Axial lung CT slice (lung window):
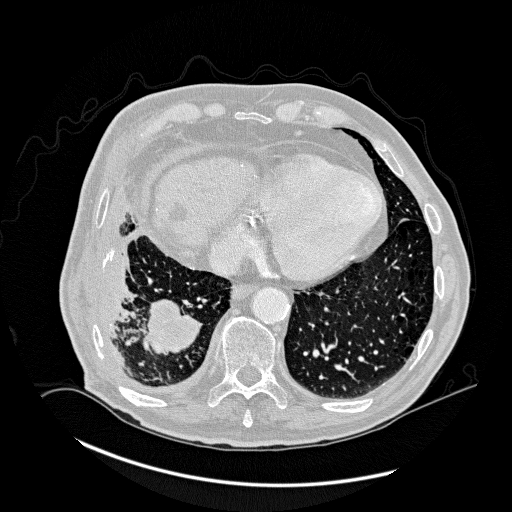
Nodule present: no